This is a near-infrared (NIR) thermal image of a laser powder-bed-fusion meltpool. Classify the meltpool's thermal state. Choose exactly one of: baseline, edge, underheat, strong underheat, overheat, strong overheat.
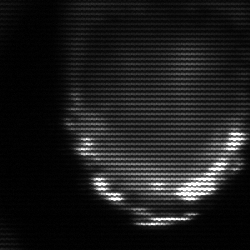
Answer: edge